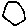
Label: hexagon